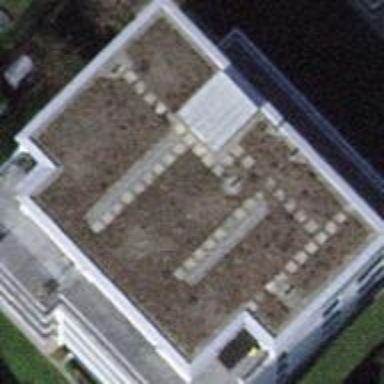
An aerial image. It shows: The building has flat roof oriented across. The roof is major part of the building.